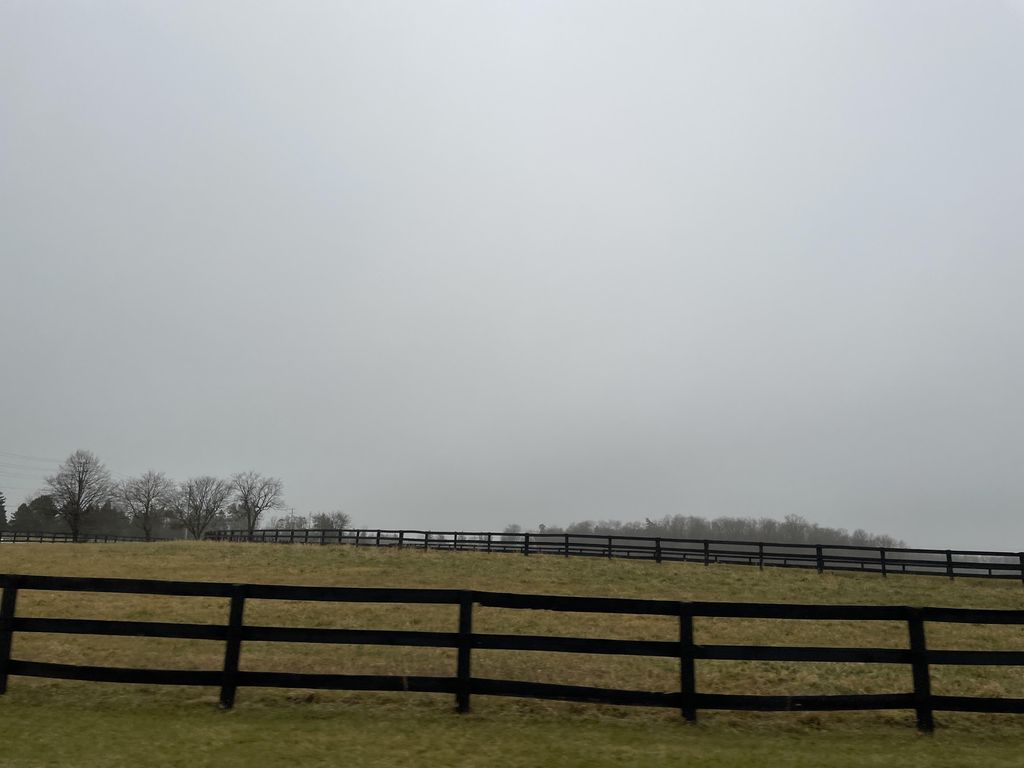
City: kitchener-waterloo